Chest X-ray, PA view. Patient: 24 years old, sex M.
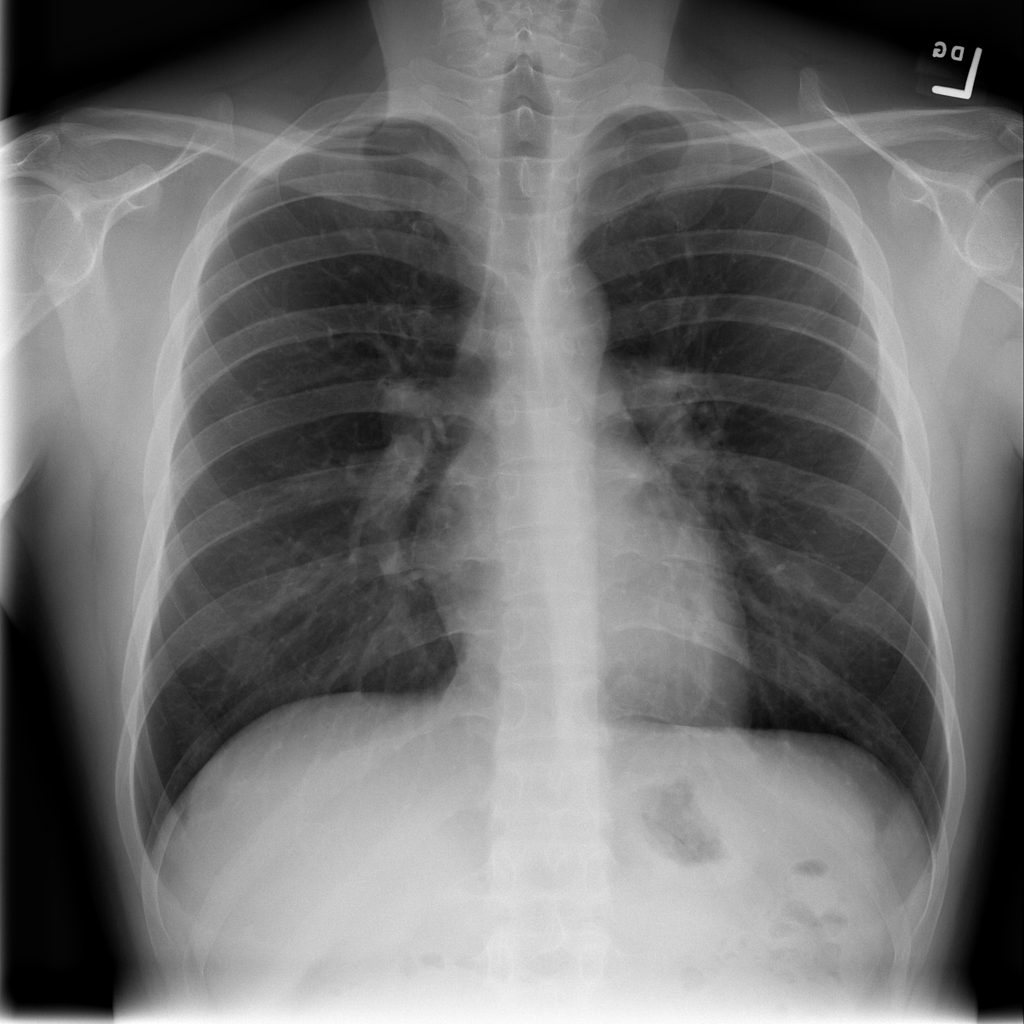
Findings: No Finding